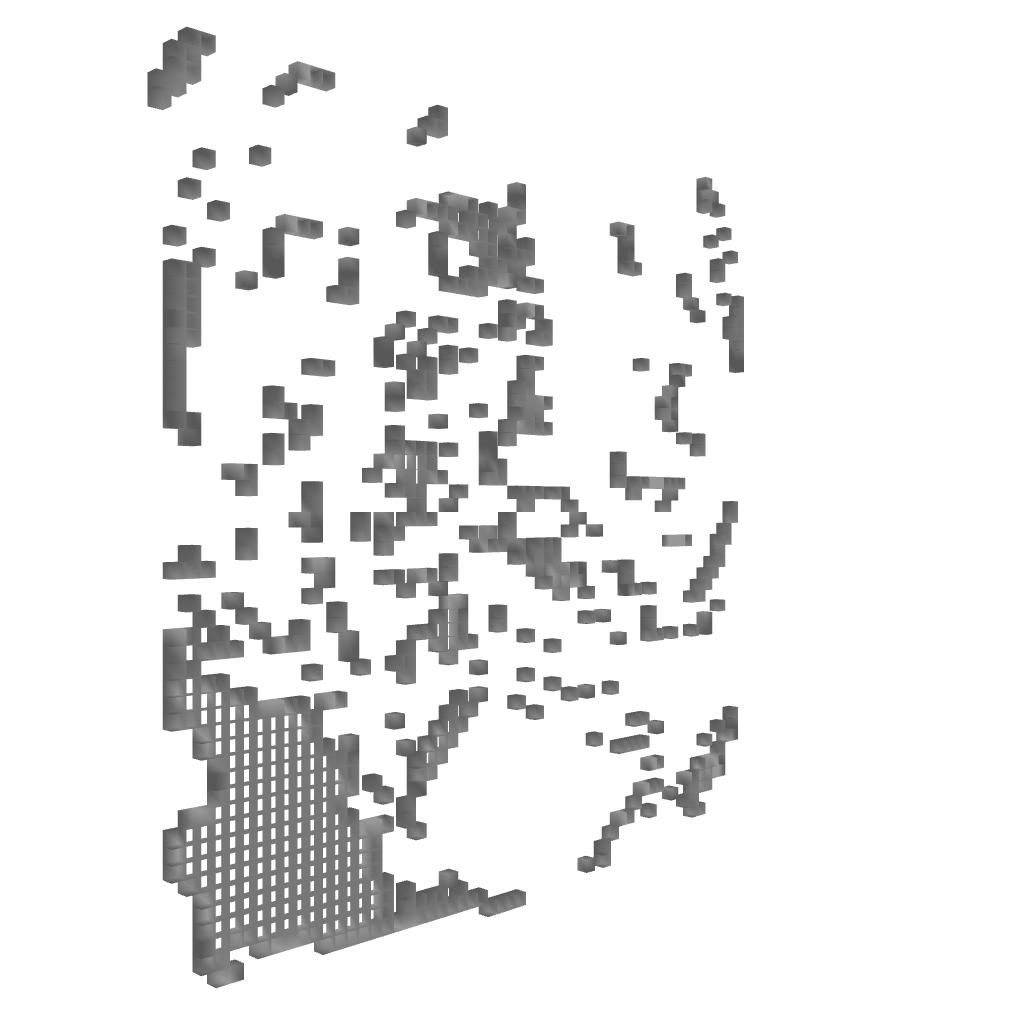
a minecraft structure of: Thanatos Pixel Art bad low quality